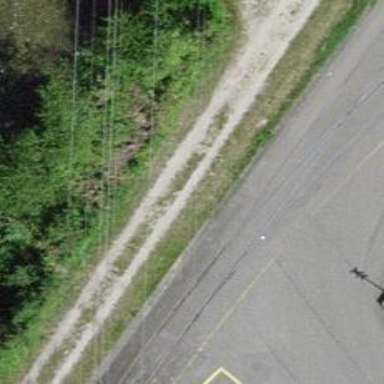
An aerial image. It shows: Railway switch.